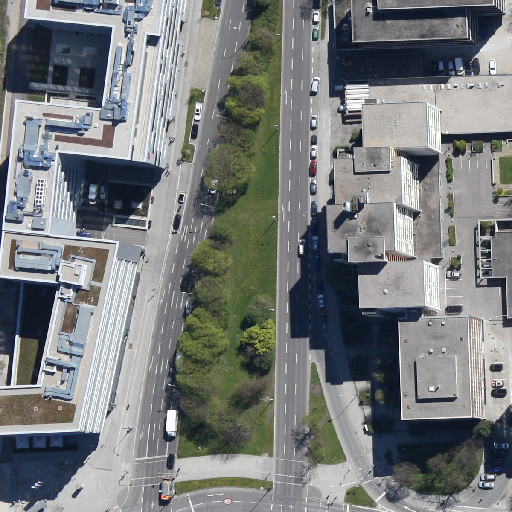
Referring expression: bikeway